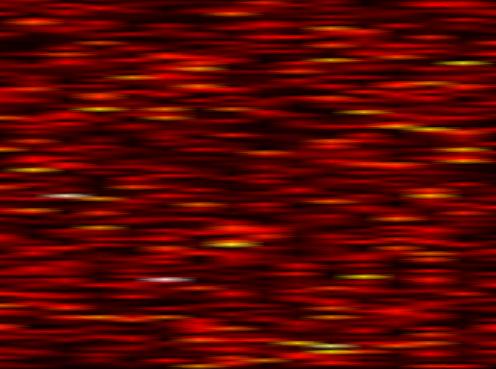
Label: FBMC